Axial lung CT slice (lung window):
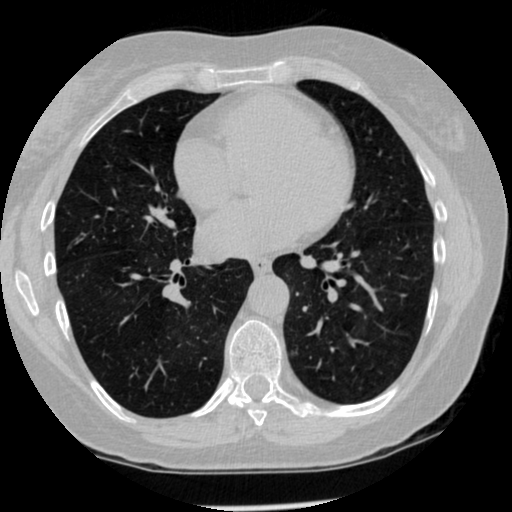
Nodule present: no